Question: I'm trying to play a HTML5 video in Chrome 23 from Amazon Cloudfront. Should be straightforward, but I cannot get it to work. The HTML is what you'd expect:
'''
<video width="1280" height="720">
<source src="http://d1dsyb3mv0b0i6.cloudfront.net/test/lines.mp4" type="video/mp4" />
Your browser does not support the video element.
</video>
'''
I made sure the 'Content-Header' is set to 'video/mp4' and the 'Content-Disposition' is set to 'inline' as suggested in <URL>.
However, when I open my testpage with the video element in Chrome and I look at the network console, I only see that the request status is '(pending)' and subsequently '(canceled)':

The video plays just fine when I point the video element to the copy on my local machine, but for some reason it does not get served from Cloudfront correctly.
Note that I'm using a Download distribution, since I don't need RMTP streaming. Ust to be sure, I tried a Streaming distribution too, but that results in request status '(pending)' followed by '(failed)'.
Anyone any ideas what could be wrong?
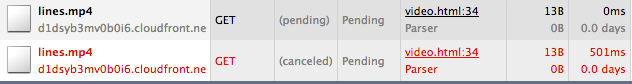
Answer: Check you've got the file where you think it is in S3 and make sure the permissions are set to allow loading objects without an authentication string.
Check here to generate policies too:
<URL>